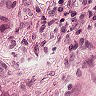
Metastatic tissue present: yes